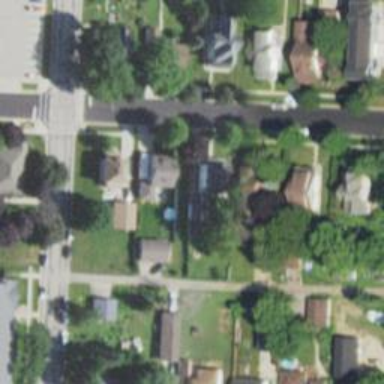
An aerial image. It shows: Neighborhood.